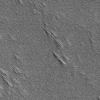
Atmospheric dust classification: not_dusty